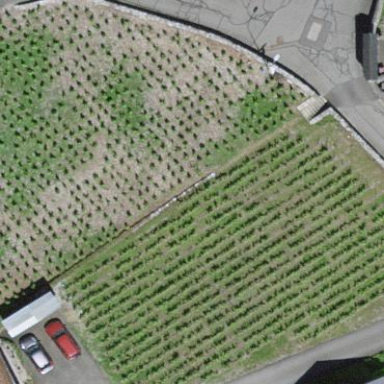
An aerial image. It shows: Vineyard with grape crops.